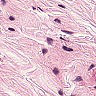
Metastatic tissue present: no